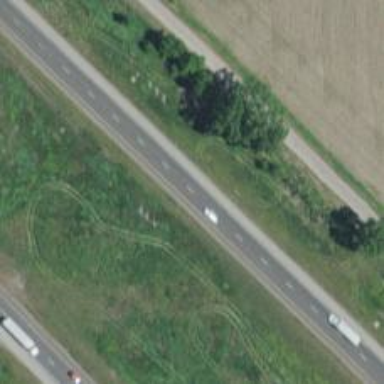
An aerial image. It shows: Asphalt motorway.